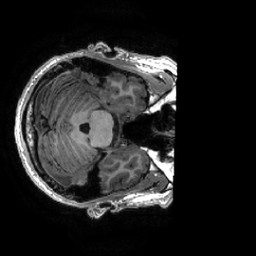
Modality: T1w
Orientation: axial
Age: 26
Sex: male
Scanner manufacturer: ge
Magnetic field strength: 3 T
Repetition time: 0.0073 s
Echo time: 0.003 s